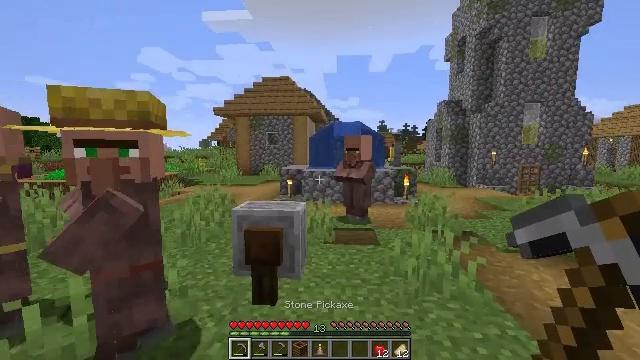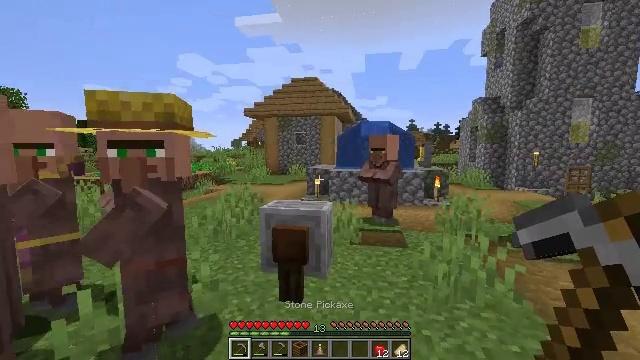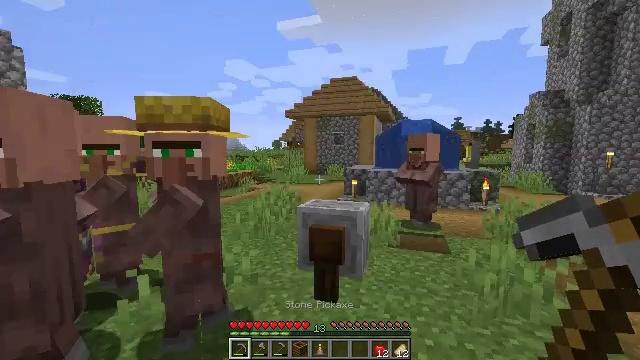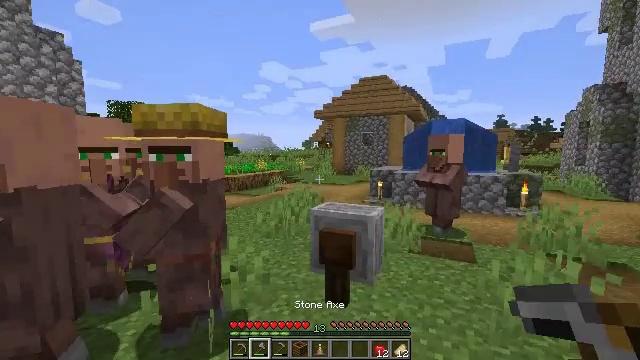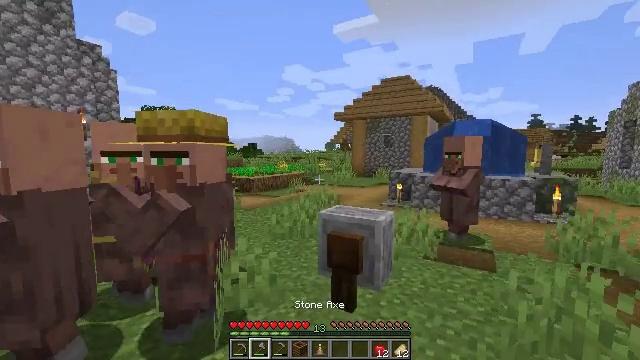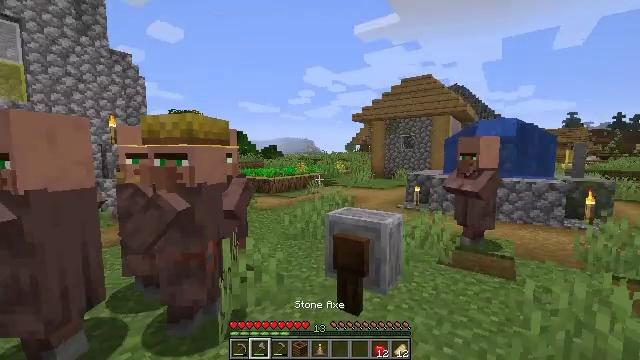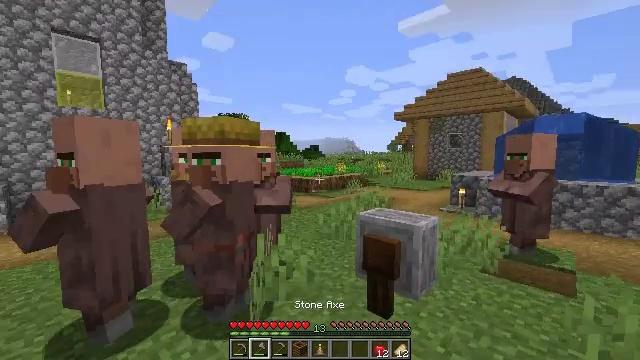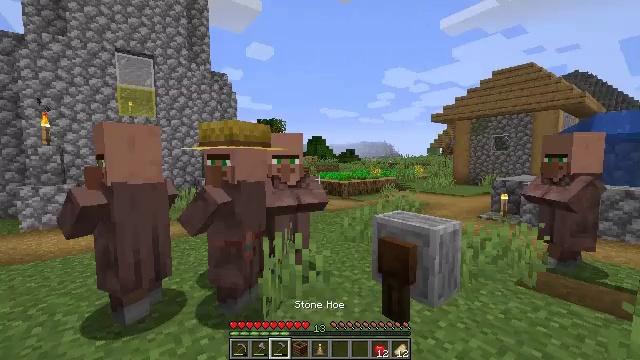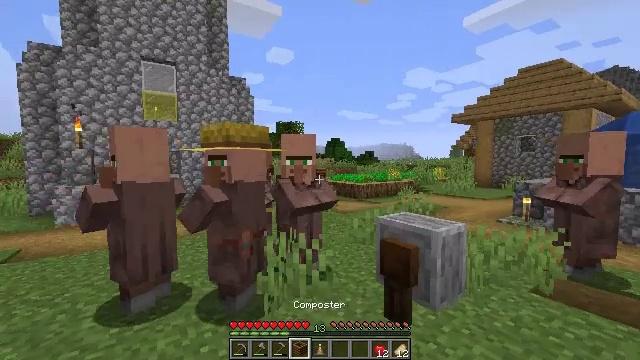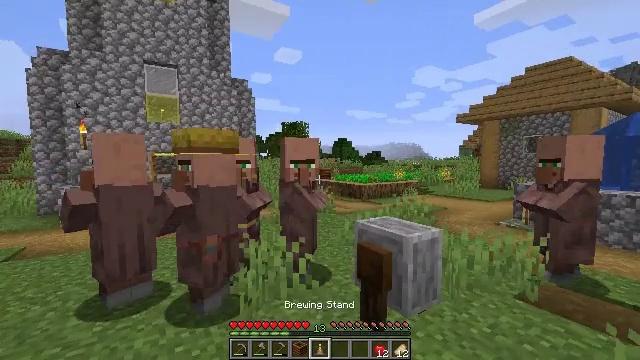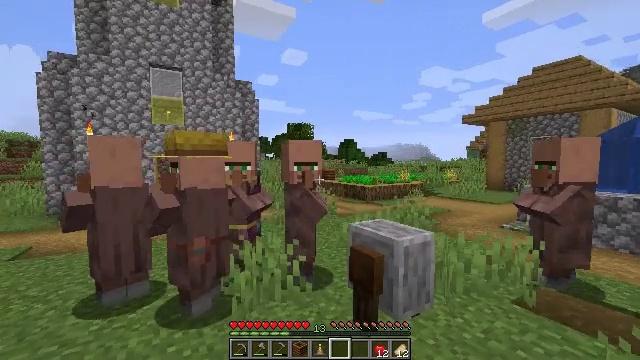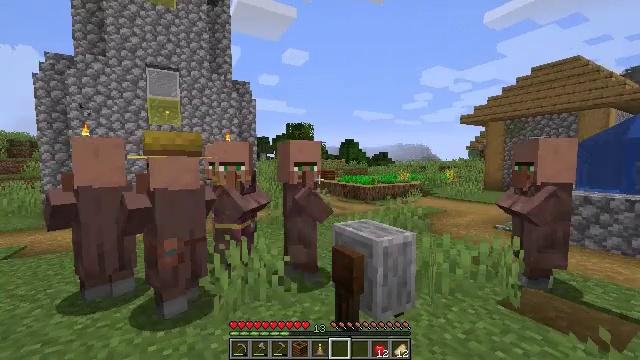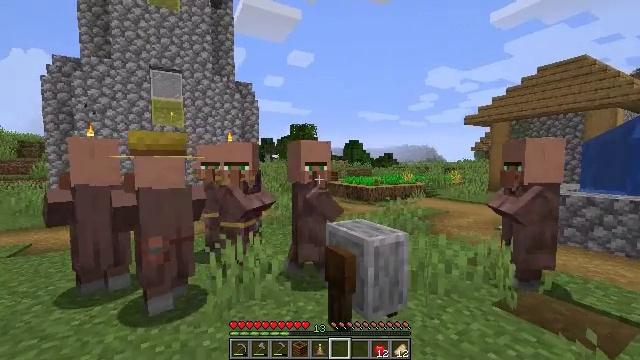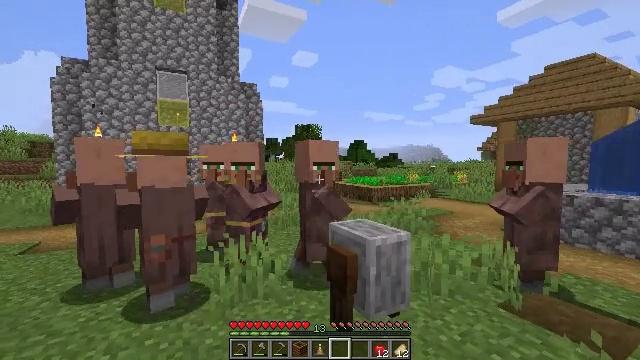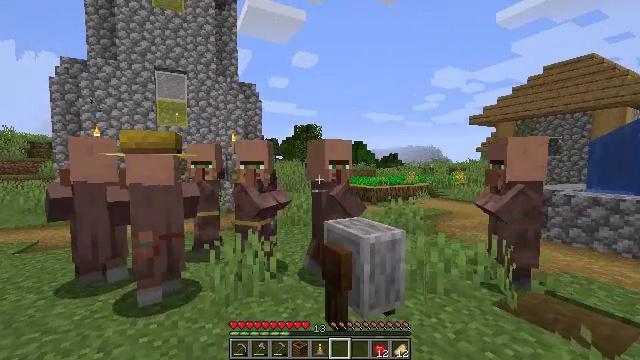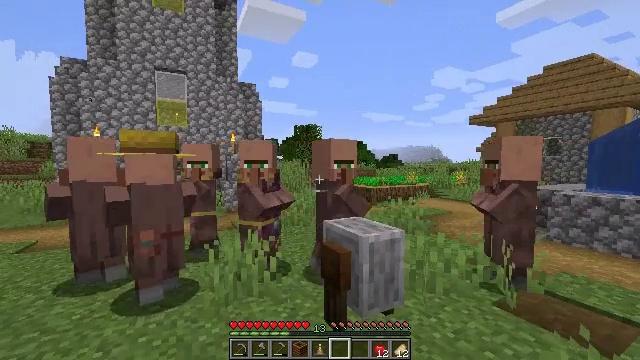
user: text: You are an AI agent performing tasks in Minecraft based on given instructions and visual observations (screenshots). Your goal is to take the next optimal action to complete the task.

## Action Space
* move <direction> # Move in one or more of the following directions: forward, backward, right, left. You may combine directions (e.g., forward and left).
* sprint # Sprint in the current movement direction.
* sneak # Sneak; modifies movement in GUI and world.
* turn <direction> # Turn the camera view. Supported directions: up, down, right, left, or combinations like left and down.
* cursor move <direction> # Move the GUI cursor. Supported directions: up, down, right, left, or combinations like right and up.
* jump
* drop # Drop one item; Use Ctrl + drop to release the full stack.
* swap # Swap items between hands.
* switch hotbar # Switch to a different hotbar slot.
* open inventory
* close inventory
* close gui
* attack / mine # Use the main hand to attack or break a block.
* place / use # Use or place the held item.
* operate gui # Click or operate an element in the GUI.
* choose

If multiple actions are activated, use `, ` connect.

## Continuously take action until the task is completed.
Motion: motion action
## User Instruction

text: Retrieve the brewing stand by breaking it.
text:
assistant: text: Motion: turn left
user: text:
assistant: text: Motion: move right, turn left
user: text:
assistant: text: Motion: move right, turn left
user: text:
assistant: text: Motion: move right, turn left
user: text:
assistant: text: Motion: move right, turn left
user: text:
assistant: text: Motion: move right, turn left
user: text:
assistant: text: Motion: move right, turn left
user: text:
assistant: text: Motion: move right, turn left
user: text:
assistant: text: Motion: move right, turn left
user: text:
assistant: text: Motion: move right, turn left
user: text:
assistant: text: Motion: no_op
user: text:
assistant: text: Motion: turn left
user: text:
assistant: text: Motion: turn left
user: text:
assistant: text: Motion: no_op
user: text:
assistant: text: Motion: no_op
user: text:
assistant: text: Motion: no_op
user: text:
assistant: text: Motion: no_op
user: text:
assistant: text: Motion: no_op
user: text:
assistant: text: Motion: no_op
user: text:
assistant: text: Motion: no_op
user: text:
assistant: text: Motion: turn down
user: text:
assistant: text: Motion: turn left and down
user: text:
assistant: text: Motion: no_op
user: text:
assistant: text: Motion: no_op
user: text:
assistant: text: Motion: no_op
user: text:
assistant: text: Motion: no_op
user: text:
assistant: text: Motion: no_op
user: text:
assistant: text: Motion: no_op
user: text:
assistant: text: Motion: no_op
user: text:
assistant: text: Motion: no_op